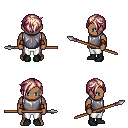
a pixel art fantasy rpg character, male body template, human, dark skin, steel chest armor, white pants, white blonde pixie cut hairstyle, leather bracers, black shoes, spear, four views (front, back, left, right), 2x2 character sprite sheet, small pixel art, hard edges, no anti-aliasing